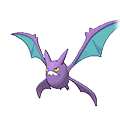
Pok\u00e9mon: crobat